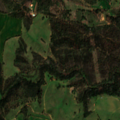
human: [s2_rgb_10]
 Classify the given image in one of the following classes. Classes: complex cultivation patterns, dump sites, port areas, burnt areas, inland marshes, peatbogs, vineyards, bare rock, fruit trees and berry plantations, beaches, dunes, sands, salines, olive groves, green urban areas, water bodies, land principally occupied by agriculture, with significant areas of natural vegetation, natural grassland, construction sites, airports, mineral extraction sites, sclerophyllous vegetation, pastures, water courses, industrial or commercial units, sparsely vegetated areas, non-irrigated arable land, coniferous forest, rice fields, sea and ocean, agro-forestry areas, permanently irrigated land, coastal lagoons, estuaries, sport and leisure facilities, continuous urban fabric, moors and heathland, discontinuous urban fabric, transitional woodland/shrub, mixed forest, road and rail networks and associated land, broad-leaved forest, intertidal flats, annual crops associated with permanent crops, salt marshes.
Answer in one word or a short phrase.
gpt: non-irrigated arable land, broad-leaved forest